Question: I have an Internet Explorer extension (a BHO) that works nicely on thousands of machines but in some scenarios seems to cause Flash to crash the iexplore.exe with an Access Violation. What can I try doing to avoid this clash?
In one customer's environment we have a situation where when after visiting a website with Flash and closing the IE tab the tab process crashes. This only happens if both Flash and my extension are enabled and isn't replicable so far on workstations outside this company's environment. It still happens if my extension is configured to do nothing on that page - i.e. some of my code still executes but very little.
If the website isn't in Trusted Sites then the tab is running in Protected Mode and the result of the crash is a window saying the web page wants to run dw20.exe (i.e. Dr Watson) .
If the website is added to Trusted Sites then an error is written to the windows application event log and IE reopens the tab with a small info bar message saying IE recovered it from a crash. Either way it's frustrating! The user really doesn't care if the process crashes when they close the tab, so I'd be happy with a workaround that means no error message is shown to the user and the tab doesn't reopen.
The windows application event log doesn't say much but it does say that the iexplore.exe process crashed with faulting module flash:
'''
Error / Application Error / EventID=1000
Faulting application name: iexplore.exe, version 9.0.8112.16592, time stamp 0x544e95a7
Faulting module name: Flash32_13_0_0_214.ocx, version 13.0.0.214, time stamp 0x5359c422
Exception code: 0xc0000005
Fault offset: 0x00073678
Faulting application start time: 0x01d0099db319df49
Faulting application path: C:\Program Files\Internet Explorer\iexplore.exe
Faulting module path: C:\Windows\system32\Macromed\Flash\Flash32_13_0_0_214.ocx
ReportId: 0094988b-7591-11e4-93e6-6cf0492a8610
'''
This was a fairly new version of flash but not the latest. They've tried upgrading to the latest version but that had the same symptoms.
Their workstations have Sophos antivirus running, and in some rare cases we've seen antivirus causing problems with our extension. We tested after stopping all the windows services that mentioned Sophos and the same problem occurred so I'm sure it's not related to that.
My extension is built using .NET 3.5 SP1, which isn't an ideal way to do it because of potential runtime conflicts with other extensions, but that's how it is for now.
If I disable my extension the problem goes away. If I disable Flash the problem goes away. The faulting module being 'Flash32_13_0_0_214.ocx' strongly points to it being a bug there but I suppose in theory it could be a problem in my code. No unmanaged code is being executed from my extension so it can't be that, so I can't think of anything my extension could do that could cause an AccessViolation. That leaves the possibility of a bug in Flash, which seems entirely possible, or a problem with the way I interact with the COM objects from IE. However, it's unlikely that the Flash team would investigate such a bug report unless I can point to something specific and replicable, and right now I can't replicate on any dev machines so that's not great. And even if it is a Flash bug, from the customer's point of view that's no different from it being a bug in my product: either I get it fixed or my product will be uninstalled and they'll keep Flash.
What I'm hoping for are some ideas about:
- Is there anything I can try in my code/product that might avoid conflicting with Flash? For example, would rebasing my dlls to move my extension into a different area of memory have any hope of working? Would recompiling for .NET 4.0/4.5 have a chance in working? - What can I do to replicate the problem ... and why would this not be a problem at dozens of other companies but be a problem at this one? Any thoughts on what could be the environmental factor that triggers the problem here but not on workstations set up differently? - Is there any point trying to get a crash dump or other diagnostic information about the crash (e.g. ProcMon at the time of crash)? I don't have expertise to go through such diagnostics so I'd like to avoid it unless it's likely to lead me to an answer about what I can do differently in my product or pinpoint an exact bug in the flash module (if there really is one).- I'd be happy with a way to make it crash silently, so for example something to stop IE reopening the tab when it crashes.
It can be a while before I get time with the customer to test different options, so I'd like a few things to try. Any ideas GREATLY appreciated.
Some random ideas I've had so far. Any of them sound worth trying?
- - 'Marshal.FinalReleaseComObject(webBrowser)''GC.Collect()'- -
The customer replicated the problem again and instead of the Flash ocx the faulting module was 'jscript9.dll'. They also reported seeing the same with 'ntdll.dll' although I haven't seen that myself.
'''
Faulting application name: iexplore.exe, version: 9.0.8112.16575, time stamp: 0x53ee1acb
Faulting module name: jscript9.dll, version: 9.0.8112.16575, time stamp: 0x53ee1c49
Exception code: 0xc0000005
Fault offset: 0x00007264
Faulting process id: 0x1bb4
Faulting application start time: 0x01cfec57f247cb53
Faulting application path: C:\Program Files\Internet Explorer\iexplore.exe
Faulting module path: C:\Windows\System32\jscript9.dll
Report Id: 50b58f63-584b-11e4-bc66-6cf0492a8610
Faulting package full name: %14
Faulting package-relative application ID: %15
'''
So I guess this opens it up to not being Flash-related...
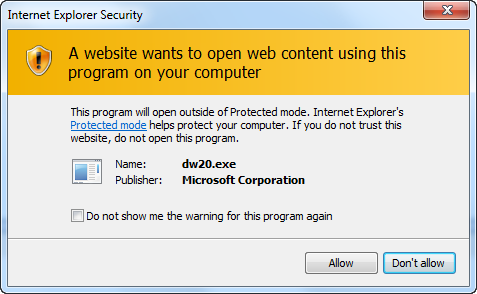
Answer: Problem is, with .Net you can do nearly nothing to actively mess the memory. So, unless you are playing a lot with Api calls, it's really difficult it's something in your code causing the fault.
Relocating the dll seems to me the most promising thing to do; not messing with GCC, too, seems a really good option (and it is ALWAYS, not only in this case).
Another problem is that it's not your module who is faulting, and this is something to consider seriously: it's not your code who is trying to reach a memory area malloc'ed by another dll, but it's their code trying to mess with your dll's memory space.
Probably your best bet is DW; by letting it save the dump, you can travel trough the stack trace to find the code causing the problem. Back tracing again, you can find the moment when some parameter become garbage. Finally, you can use this <URL>, in .Net you cannot in any way mess with memory so to 'cause an 0x05 in another dll; 99% it's this specific IE with its specific configuration the cause of everything, so your fastest solution would be to debug, find the offending code, then zip every information you have and mail it to MS.